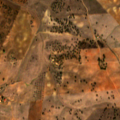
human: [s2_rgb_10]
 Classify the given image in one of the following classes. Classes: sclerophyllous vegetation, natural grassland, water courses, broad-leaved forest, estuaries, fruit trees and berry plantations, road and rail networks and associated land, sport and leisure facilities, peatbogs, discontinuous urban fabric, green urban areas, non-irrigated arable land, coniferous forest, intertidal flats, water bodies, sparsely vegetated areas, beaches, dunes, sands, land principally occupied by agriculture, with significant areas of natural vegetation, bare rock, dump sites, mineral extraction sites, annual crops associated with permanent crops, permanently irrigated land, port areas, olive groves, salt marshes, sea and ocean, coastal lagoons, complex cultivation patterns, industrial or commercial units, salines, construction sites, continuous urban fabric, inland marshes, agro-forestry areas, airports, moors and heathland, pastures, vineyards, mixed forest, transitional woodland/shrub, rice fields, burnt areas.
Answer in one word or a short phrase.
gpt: non-irrigated arable land, agro-forestry areas